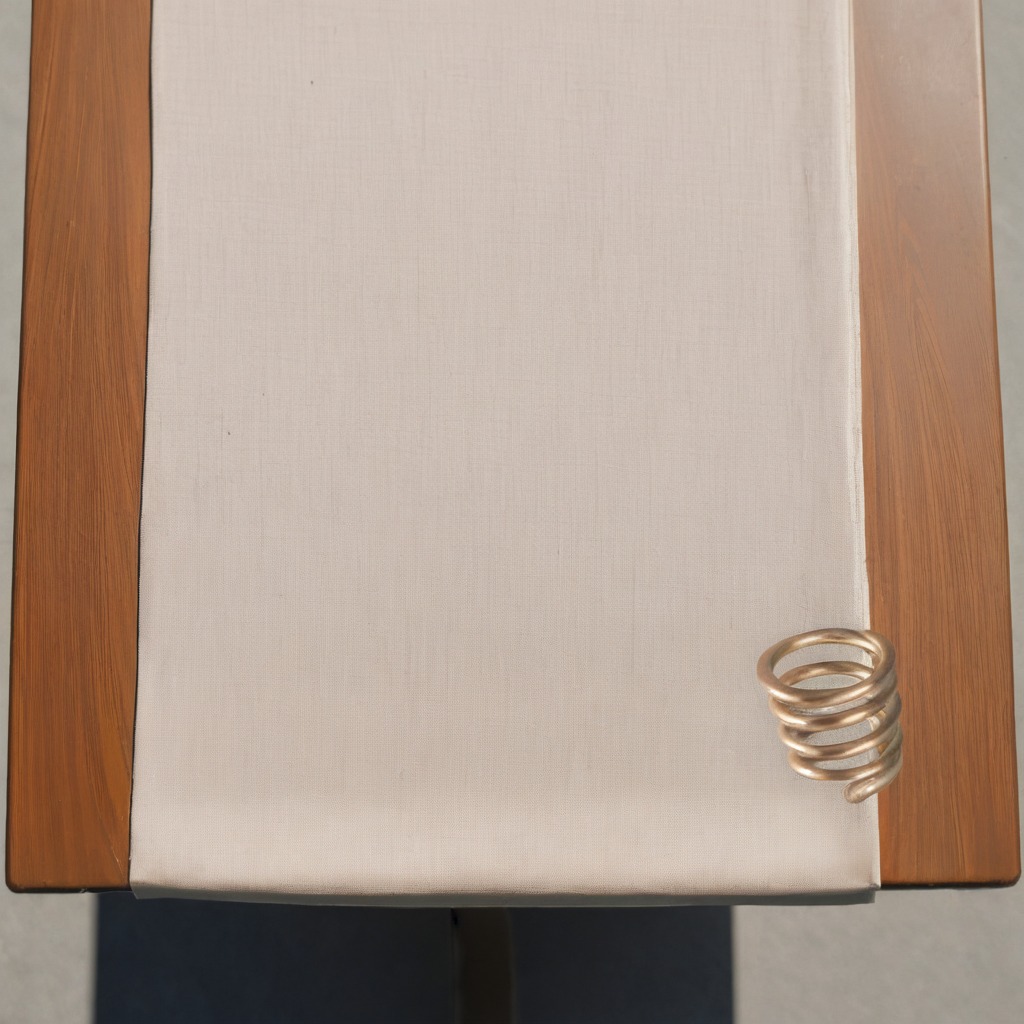
A coiled metal spring lies on the wooden table.